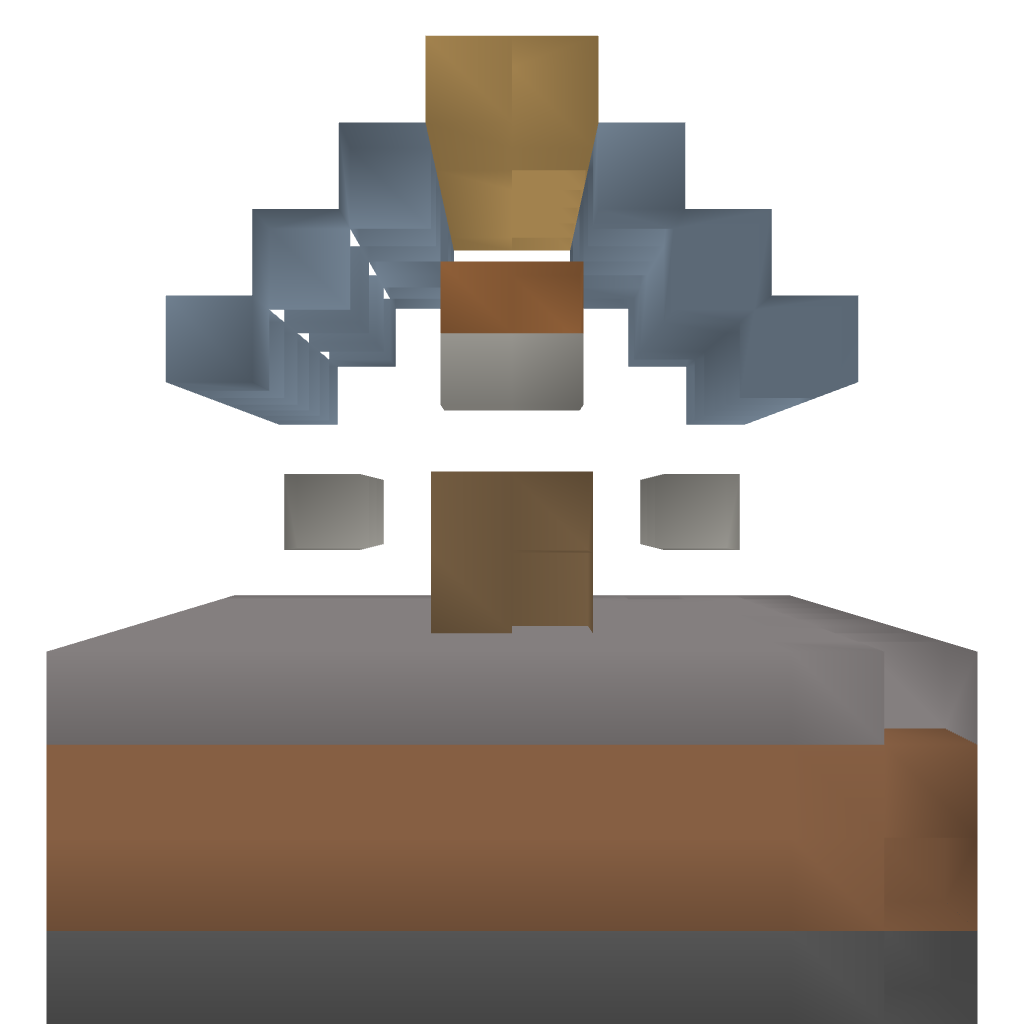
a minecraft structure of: Trap For Curious!